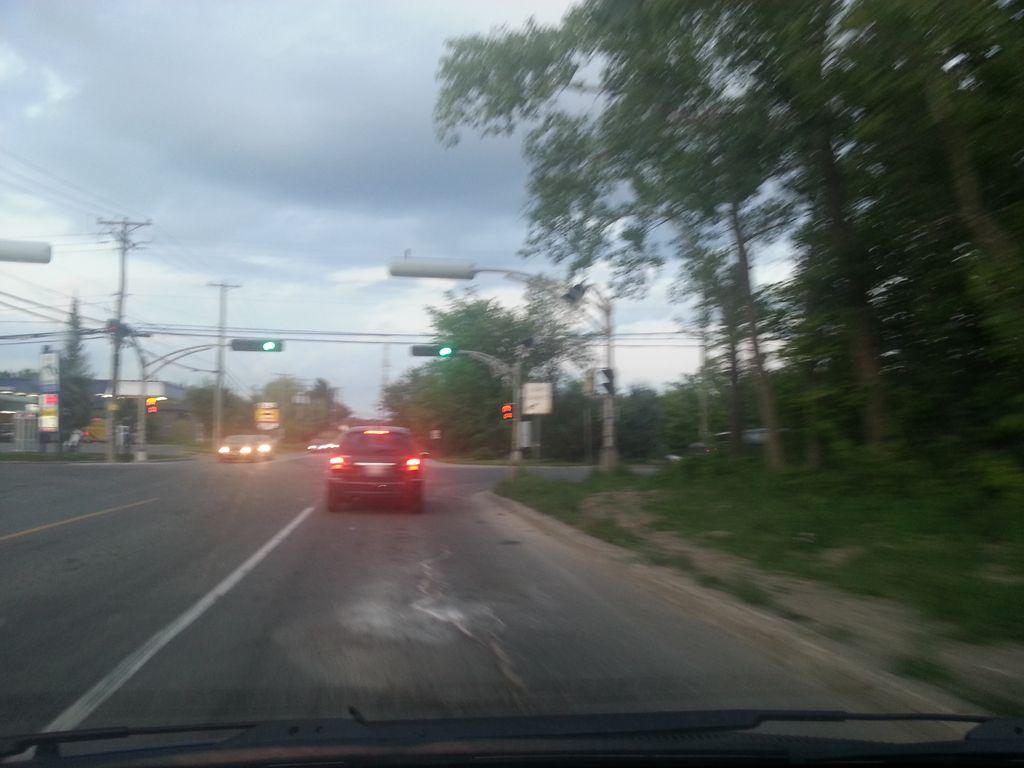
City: ottawa-gatineau